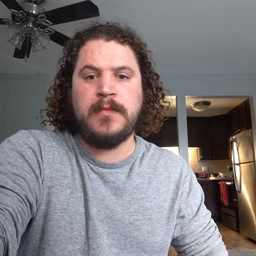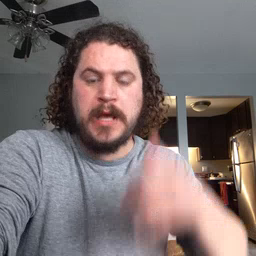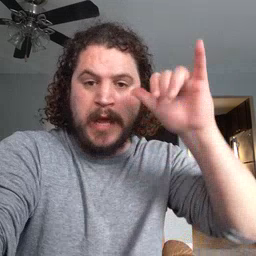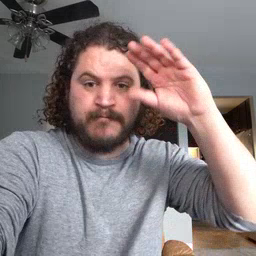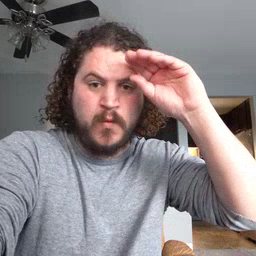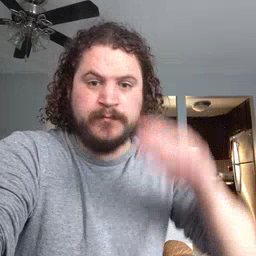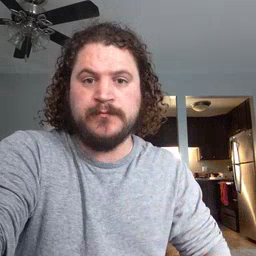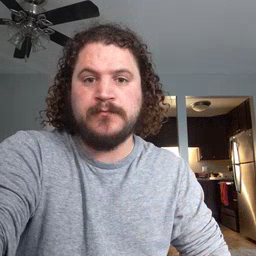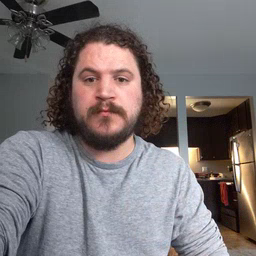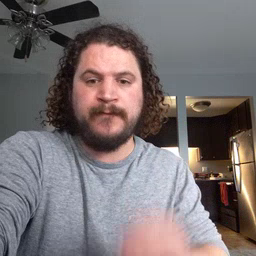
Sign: cowboy